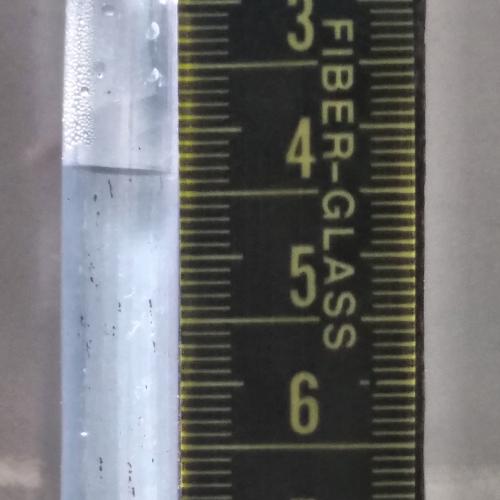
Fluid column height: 4.3 cm